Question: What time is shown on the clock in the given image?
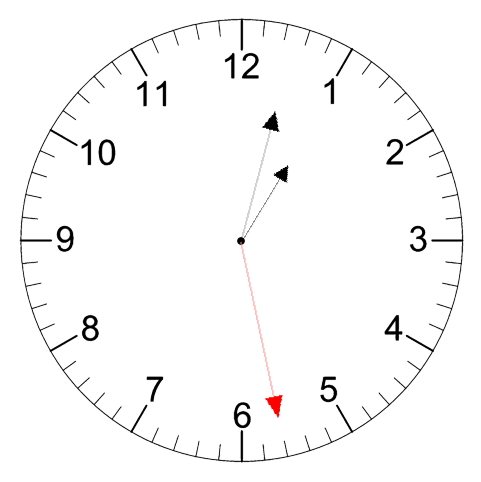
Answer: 01:02:28